Question: I want to visualize a 42x42 matrix as 28 separate heatmaps, each heatmap being 6x6 matrix with the values plotted on the top of colours. I only need lower half of he matrix, I don't want to plot anything that has been excluded. The subsequent 6x6 matrixes shouldn't overlap, as in the example below:
'''
d = as.matrix(read.table("http://dl.dropbox.com/u/<PHONE>/matrix_posthoc_tukey.dat"))
d[upper.tri(d)] <- NA
d1 <- d[1:6, 1:6]
d2 <- d[1:6, 7:12]
d3 <- d[1:6, 13:18]
d4 <- d[1:6, 18:24]
#...etc, up to d28 <- d[37:42,37:42]
'''
Code I used to create a single heatmap looks like this:
'''
#baseline to create a separated space for all 28 plots
par(mfrow=c(4,7), mar=c(2,2,4,1), oma=c(2,4,2,2))
#using 'image' to create heatmap, with color breaks defined by specific values
#the code below create just single heatmap
image(x=1:6, y=1:6, axes = FALSE, ylab="", xlab="", d1,
breaks=c(min(d1,na.rm=TRUE), -5.45, -4.65, 4.65, 5.45, max(d1,na.rm=TRUE)),
col=c("red","orange","white","orange","red"))
axis(2, 1:6, cex.axis = 0.7, las=1, tick=F)
axis(3, 1:6, cex.axis = 0.7, tick=F)
#create vertical and forizontal lines
abline(h=seq(0.5,6.5,1), v=seq(0.5,6.5,1))
#plot values from the specific matrix subset
for (i in 1:6)
{
for (j in 1:6)
{
txt <- sprintf("%0.1f", d1[i,j])
text(i, j, txt, cex=0.7)
}
}
'''
Three such heatmaps look like this:

That's where I'm stuck. I have to manually change 'd' value every time I add another image to my single-page, multiple heatmap collection. I don't know how to create a nice loop to plot those specific subsets of matrix at the same time using the code above.
Alternative solutions with ggplot2, lattice are also welcomed, although I believe the main question here is a good loop to make this series of heatmaps.
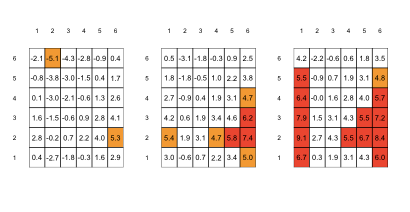
Answer: This is quite a complex plot, but it can be readily produced by the standard graphics library in R. It is more or less only a matter of keeping track of what indices goes into which panel. The way you extract the 'd1' to 'd28' matrices can be automated so you don't have to write out each and every line.
'''
# Get the submatrices
I <- unlist(lapply(0:6, function(a) a:6))
J <- rep(0:6, 7:1)
d2 <- mapply(function(i,j) d[1:6+6*i, 1:6+6*j], I, J, SIMPLIFY=FALSE)
# Setup the layout and add an outer margin for the title and axis labels
layout(matrix(c(1:28, 0, 0), 5, 6))
par(oma=c(3,3,3,1), mar=c(2,2,1,1))
# Plot all the matrices oriented the same way they appear in text
# i.e. the first (vertical) dimension is plotted along the Y-axis
for(k in 1:length(d2)){
x <- 1:6+6*J[k]
y <- 1:6+6*I[k]
# Heatmap & grid
image(x, y, t(d2[[k]][nrow(d2[[k]]):1,]), las=1, axes=FALSE,
breaks=c(-1e10, -5.45, -4.65, 4.65, 5.45, 1e10),
col=c("red","orange","white","orange","red"))
xg <- apply(!is.na(d2[[k]]), 2, sum)
yg <- rev(apply(!is.na(d2[[k]]), 1, sum))
segments(c(x[1]-1, x)+.5, min(y)-.5,
c(x[1]-1, x)+.5, min(y)+c(6, yg)-.5, xpd=TRUE)
segments(min(x)-.5, c(y[1]-1, y)+.5,
min(x)+c(6,xg)-.5, c(y[1]-1, y)+.5, xpd=TRUE)
# X & Y-axis values
mtext(x, 1, .1, at=x, cex=.5)
mtext(rev(y), 2, .2, at=y, las=1, cex=.5)
# Values of each cell
text(rep(x, each=6), rep(rev(y), 6),
sub("NA", "", sprintf("%.2f", d2[[k]])), cex=.3)
}
# Add title and axis labels
title("All 28 submatrices", outer=TRUE)
mtext("Columns", outer=TRUE, 1, 1)
mtext("Rows", outer=TRUE, 2, 1)
'''
The numbers in each cell may be tiny, but if you plot it to a pdf and zoom in they can be read. The 'xpd' parameter of the 'segments' functions supressess R from clipping the lines to the plot area (otherwise the outer lines would appear slightly thinner).